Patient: sex M, age 22
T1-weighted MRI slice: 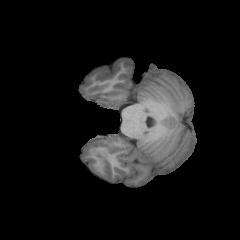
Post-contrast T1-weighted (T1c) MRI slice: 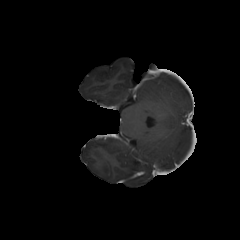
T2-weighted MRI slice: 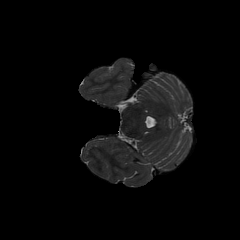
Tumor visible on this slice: no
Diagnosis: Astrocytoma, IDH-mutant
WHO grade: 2